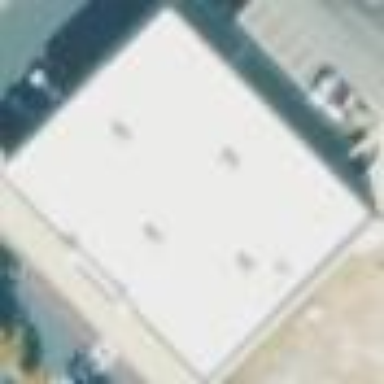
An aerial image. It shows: Building housing furniture shop.